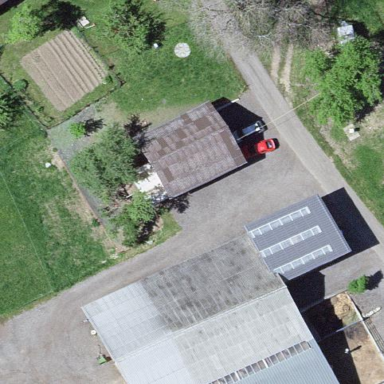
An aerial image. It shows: Farmyard area.